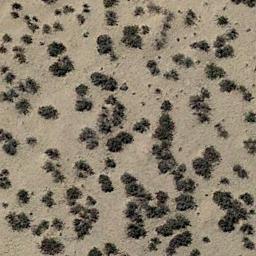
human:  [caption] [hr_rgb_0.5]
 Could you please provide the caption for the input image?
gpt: Chaparral is evenly distributed on the sand .

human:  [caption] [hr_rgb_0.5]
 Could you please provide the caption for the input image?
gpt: In this jungle, Only the little vegetation can be seen .

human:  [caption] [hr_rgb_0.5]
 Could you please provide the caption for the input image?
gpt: There are some dry bushes make up the chaparral on the desert .

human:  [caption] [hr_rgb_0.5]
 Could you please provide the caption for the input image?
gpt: A lot of disconnected chaparrals of different sizes grow in the desert .

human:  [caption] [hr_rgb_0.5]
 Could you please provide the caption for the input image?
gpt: The vegetation in the chaparral is approximately the same size .